Interaction volume radius: 10 \u00c5
Interaction volume height: 10 \u00c5
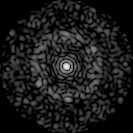
Disorder parameter: 0.8158